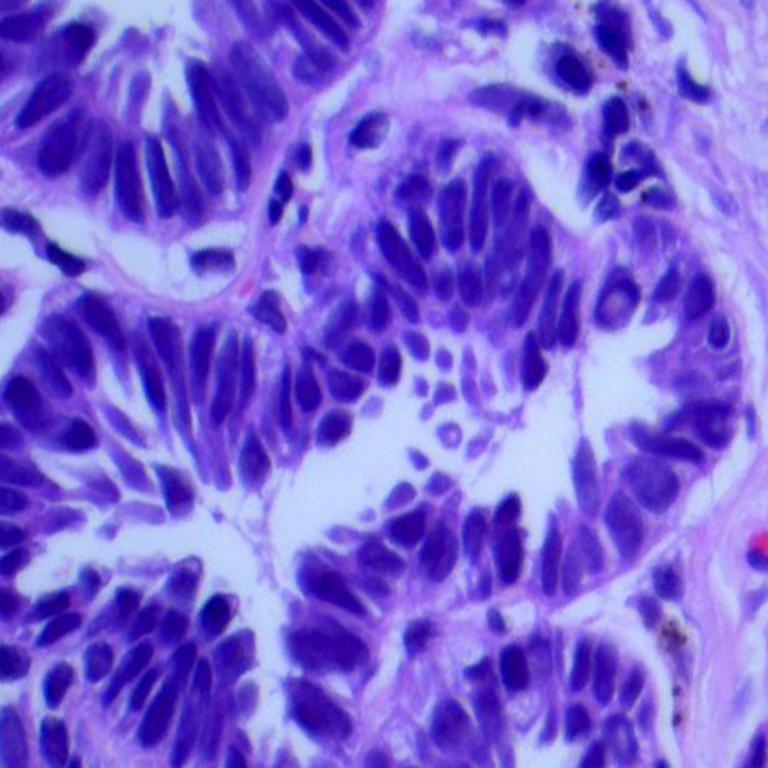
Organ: lung
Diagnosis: adenocarcinomas